Question: I am trying to use pouchdb-authentication on node with no lock. In the browser, it works fine but when I use it in node I get some errors about PouchDB having no method login. Here is some code.
Anything obvious I'm doing wrong?
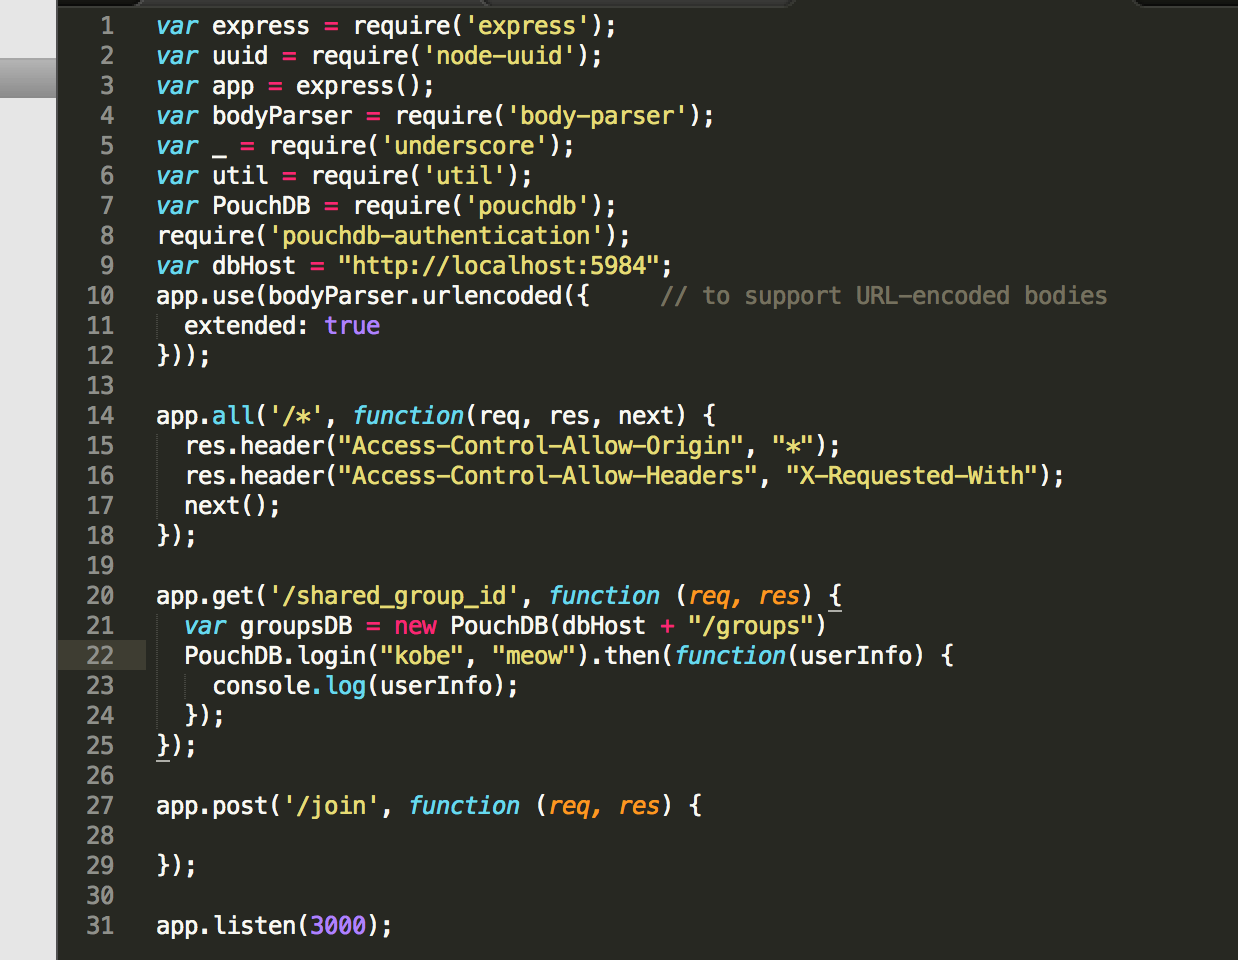
Answer: pouchdb-authentication isn't designed to to work in Node. I'd recommend Nano as an alternative. There's some discussion in <URL>.